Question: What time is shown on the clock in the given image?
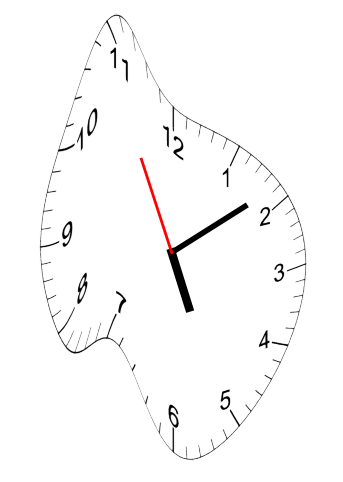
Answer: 05:08:55